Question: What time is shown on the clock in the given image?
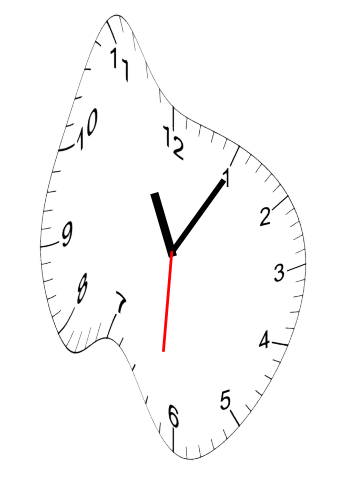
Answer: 11:05:31